Question: I'm using 'DbCommand' from : 'System.ComponentModel.Component'
I'm building an object with params :
'''
DbCommand command = _webERPDB.GetStoredProcCommand("mySp");
_webERPDB.AddInParameter(command, "@a", DbType.Int32, policyId);
_webERPDB.AddInParameter(command, "@b", DbType.Int32, appPolicyPrintQaCheckListId);
_webERPDB.AddInParameter(command, "@c", DbType.Int32, createdBy);
'''
And now, I want to iterate it using linq:
'''
IEnumerable<DbParameter> t = from a in command.Parameters select a;
'''
but it's generating following error :

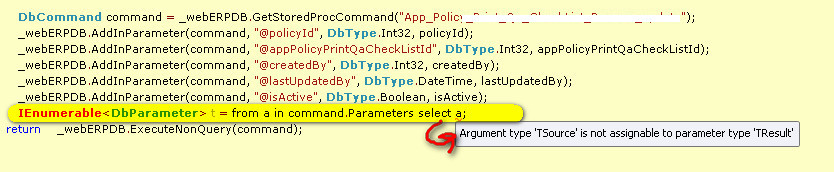
Answer: '''
IEnumerable<DbParameter> t = command.Parameters.Cast<DbParameter>();
'''
You have to use 'Cast<T>()' because the type of 'Parameters' is 'DbParameterCollection', which implements 'IEnumerable' (non-generic) but not 'IEnumerable<T>'. You can write
'''
IEnumerable t = command.Parameters;
'''